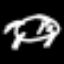
Label: frog